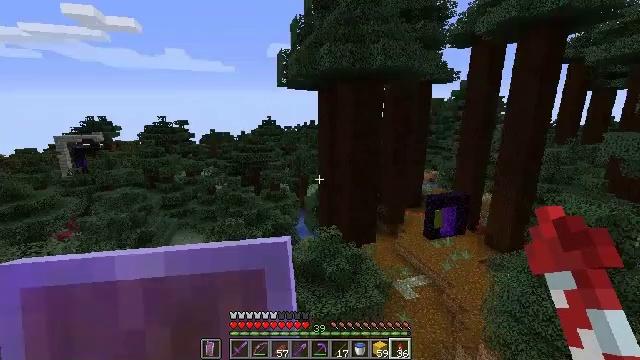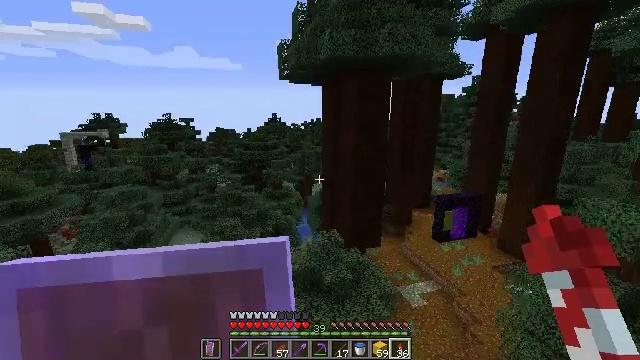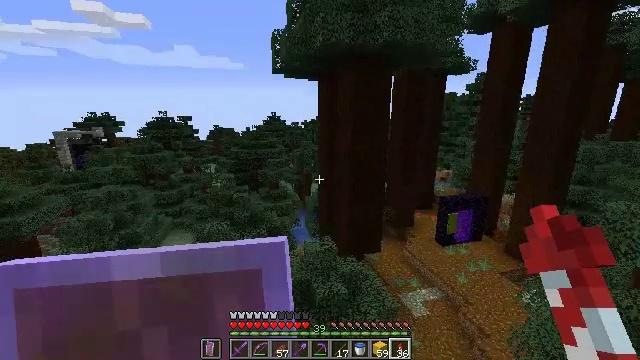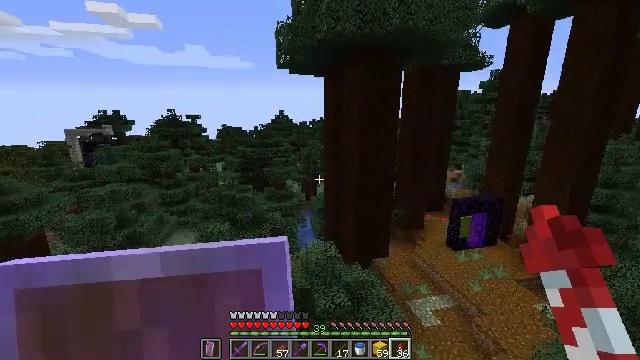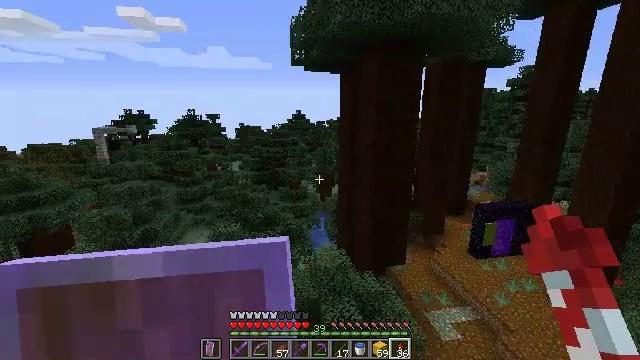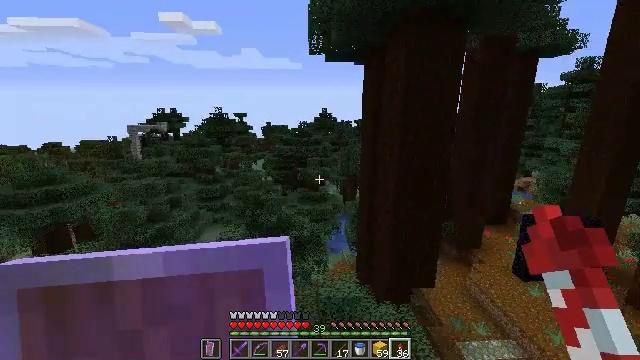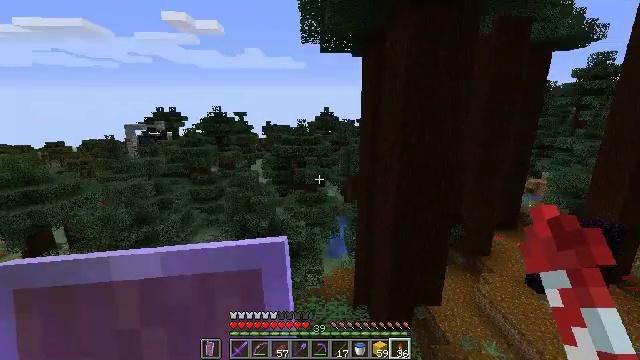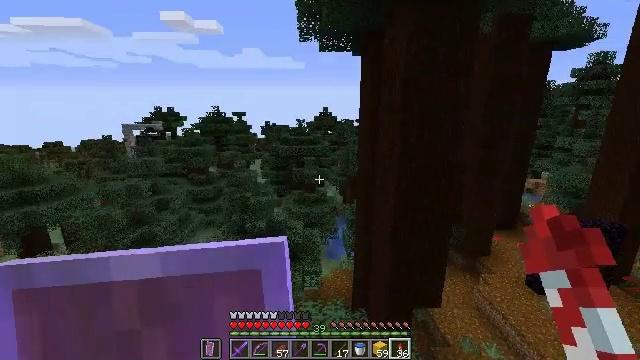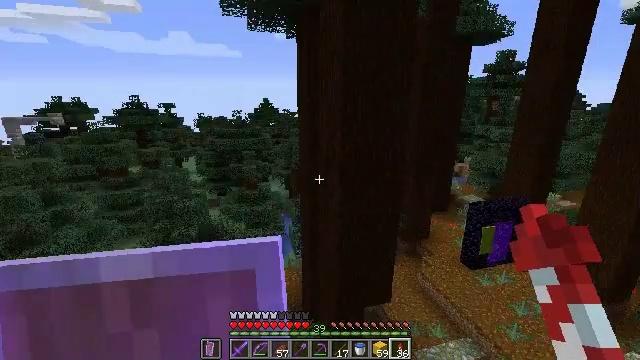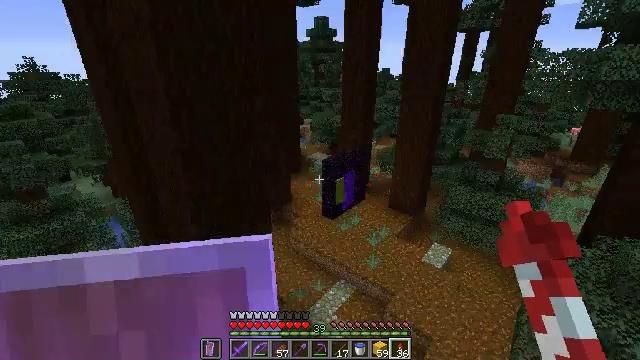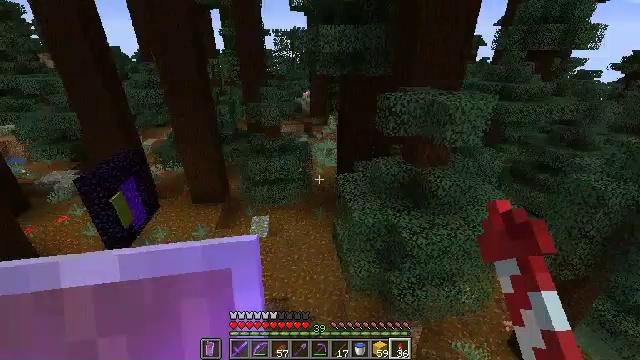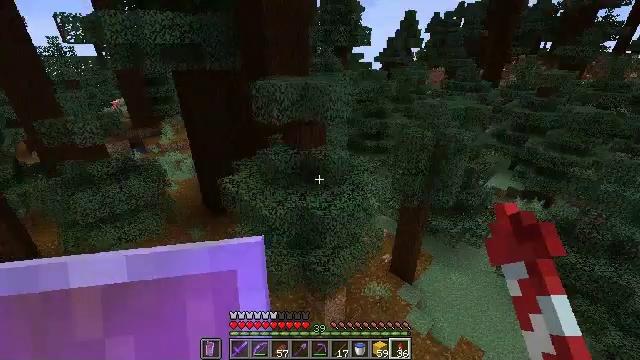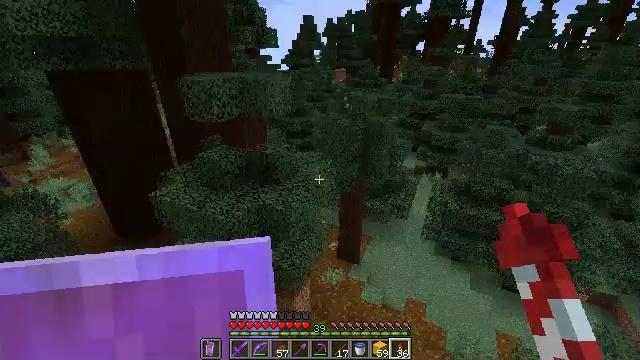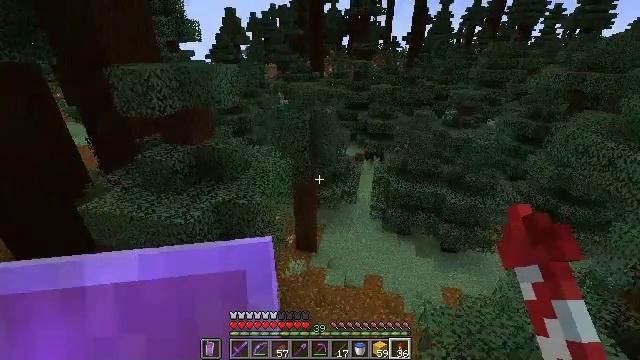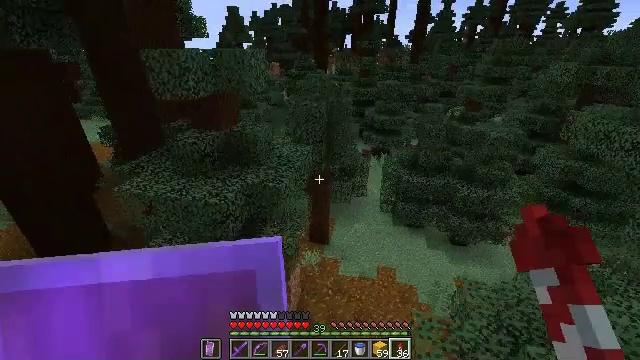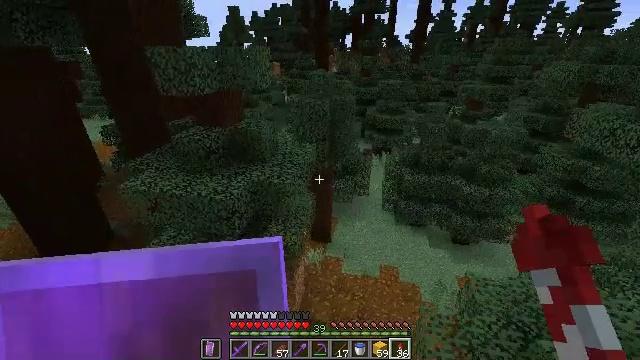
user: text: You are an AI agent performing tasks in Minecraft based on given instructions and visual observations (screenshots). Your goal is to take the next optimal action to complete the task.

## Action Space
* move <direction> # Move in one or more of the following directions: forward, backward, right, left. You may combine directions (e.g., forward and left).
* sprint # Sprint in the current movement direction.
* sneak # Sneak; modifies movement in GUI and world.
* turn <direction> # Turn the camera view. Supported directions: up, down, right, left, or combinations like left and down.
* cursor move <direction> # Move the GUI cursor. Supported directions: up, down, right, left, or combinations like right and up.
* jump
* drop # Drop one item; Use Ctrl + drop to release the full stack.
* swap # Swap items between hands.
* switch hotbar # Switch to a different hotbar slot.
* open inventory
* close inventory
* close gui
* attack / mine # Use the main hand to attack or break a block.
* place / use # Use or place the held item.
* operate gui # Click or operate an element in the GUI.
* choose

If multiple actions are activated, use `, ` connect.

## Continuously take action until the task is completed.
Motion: motion action
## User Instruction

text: craft item cyan carpet
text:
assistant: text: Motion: turn left
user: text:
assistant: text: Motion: no_op
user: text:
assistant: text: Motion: turn left
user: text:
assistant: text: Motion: turn left
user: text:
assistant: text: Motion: turn left
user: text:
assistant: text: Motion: no_op
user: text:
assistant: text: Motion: no_op
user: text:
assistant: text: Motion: turn right and down
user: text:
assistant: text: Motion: turn right and down
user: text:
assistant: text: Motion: turn right and down
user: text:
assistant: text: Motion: turn right
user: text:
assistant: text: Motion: turn right
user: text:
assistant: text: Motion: turn right
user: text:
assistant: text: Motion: no_op
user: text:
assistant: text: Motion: no_op
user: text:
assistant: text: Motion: no_op
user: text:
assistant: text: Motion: turn left
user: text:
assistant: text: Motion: turn left and up
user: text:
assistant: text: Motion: turn left
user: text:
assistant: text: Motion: turn left
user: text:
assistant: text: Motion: no_op
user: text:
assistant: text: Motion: no_op
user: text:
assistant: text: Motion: turn left
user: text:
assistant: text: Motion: turn left and up
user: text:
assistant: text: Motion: turn left and up
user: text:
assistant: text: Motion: turn left and up
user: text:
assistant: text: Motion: turn left
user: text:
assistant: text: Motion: no_op
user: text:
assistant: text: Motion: no_op
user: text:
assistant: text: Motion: no_op